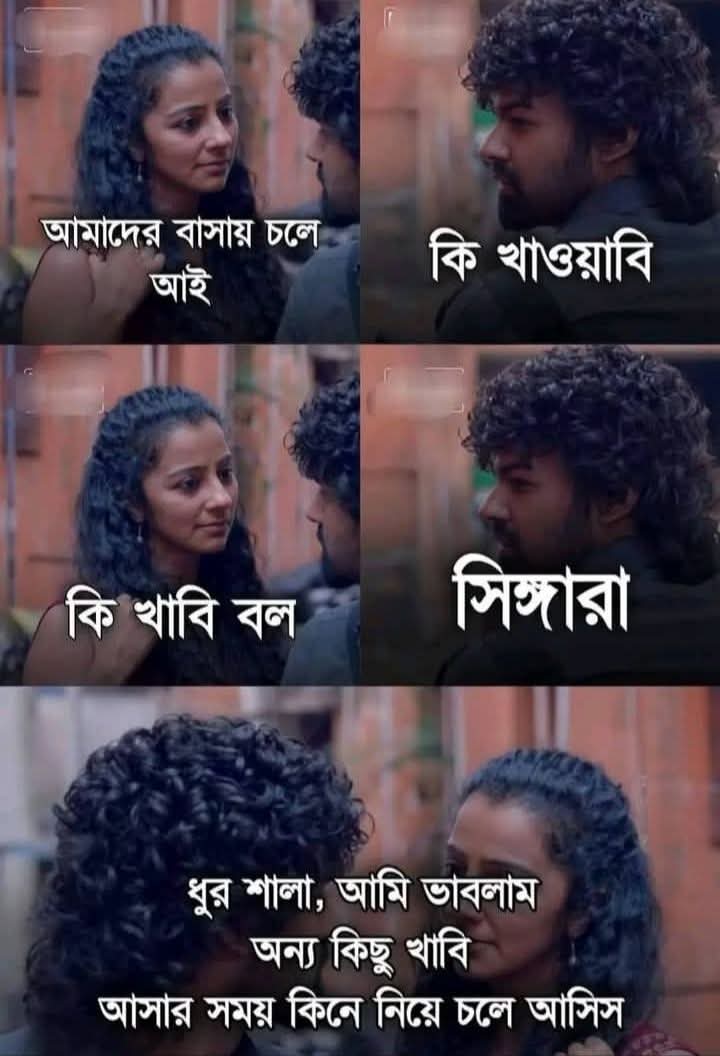
Text: আমাদের বাসায় চলে আই
কি খাওয়াবি
কি খাবি বল
সিঙ্গারা
ধুর শালা, আমি ভাবলাম অন্য কিছু খাবি আসার সময় কিনে নিয়ে চলে আসিস
Label: Non Hate